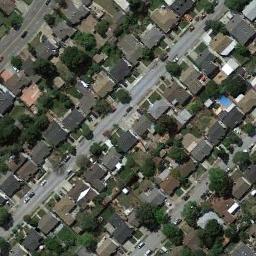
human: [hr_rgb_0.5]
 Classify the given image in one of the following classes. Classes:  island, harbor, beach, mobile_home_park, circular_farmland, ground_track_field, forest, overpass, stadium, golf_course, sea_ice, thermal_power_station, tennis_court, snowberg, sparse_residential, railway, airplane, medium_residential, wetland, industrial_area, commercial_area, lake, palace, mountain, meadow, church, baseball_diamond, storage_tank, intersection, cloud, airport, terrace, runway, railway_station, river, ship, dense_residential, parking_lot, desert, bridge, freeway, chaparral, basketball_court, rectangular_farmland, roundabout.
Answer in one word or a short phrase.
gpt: dense_residential